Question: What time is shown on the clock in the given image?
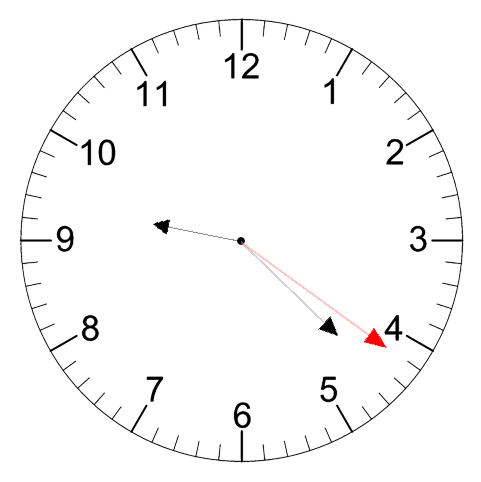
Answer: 09:22:21